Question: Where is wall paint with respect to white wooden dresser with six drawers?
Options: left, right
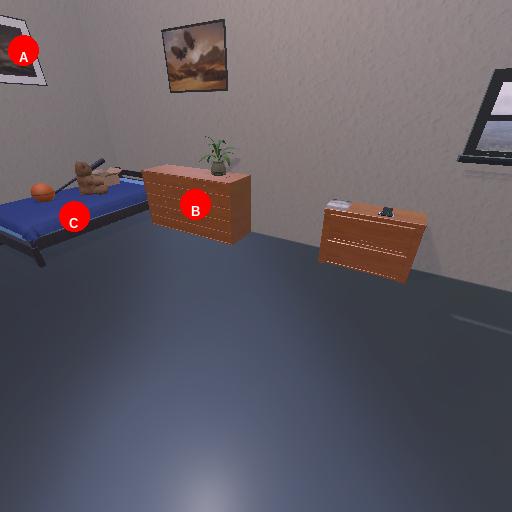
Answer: left